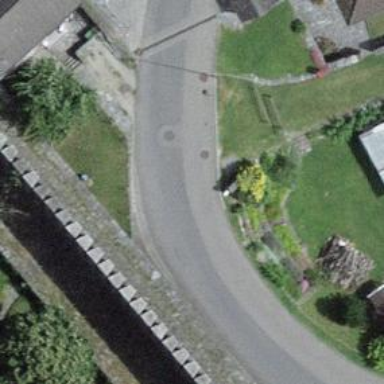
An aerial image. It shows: Asphalt road in residential area.